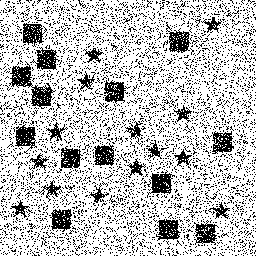
Squares: 14
Triangles: 0
Stars: 14
Total shapes: 28